Question: I've got a strange error with IE8 and postcode lookups. It may not be postcode lookups as such that's causing it - just an AJAX call that modifies a select. I've set up a test page <URL> on one of the addresses that is within the boundary of the red-bordered div, you see the below bug in IE8.
Note: I'm finding it inconsistent to reproduce the bug, but if you scroll the list of addresses right to the bottom and then double click fast on Holly Cottage it should reproduce the bug.

If anyone can shed on light on this quirky behaviour it'd be much appreciated. Is this an IE8 bug?
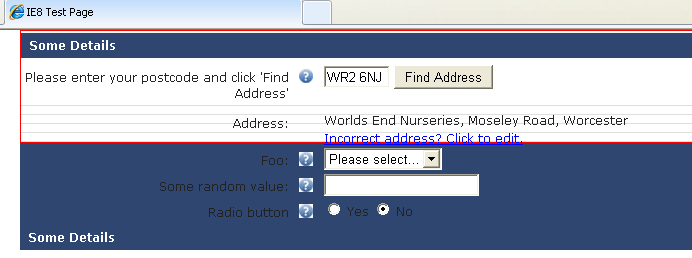
Answer: I've found the problem - browsers do not like having 'javascript:void()' set for the 'href' attribute. If you want to have a working anchor whose default action is canceled, then use '#' for the 'href' attribute, then have the event handler for that anchor 'return false' to cancel the browser's default action.
---
Erm... right... sorry for my eagerness to post an answer and not double check that the problem was properly solved.
I'm finding it difficult to find the problem. I'm only going to hazard a guess here: the two effects running and ending at the same time confuses IE8, causing the 'div' to be set to a height of '1px'. This of course assumes a bug in the jQuery implementation of the effect queue, which I definitely cannot vouch for. It's just my theory at the moment - my unfamiliarity with IE developer toolbar prevents me from investigating further.